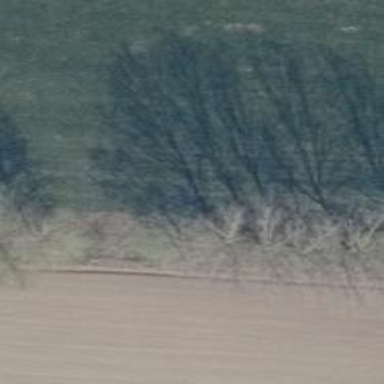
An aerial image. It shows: Row of trees in natural setting.